Question: In reference to the picture below, I would like to loop through a certain column (Column D in this case) until I hit a specific cell (Yellow cells in this case). In my final spreadsheet I have multiple yellow cells that I would like to target. Once I hit a yellow cell, I would like to start a simple summation of the values one cell to the left of the yellow (Column C). I would like to keep summing the values until I hit a blank cell, which would indicate the end of the set.

Please let me know if you need any more clarification!
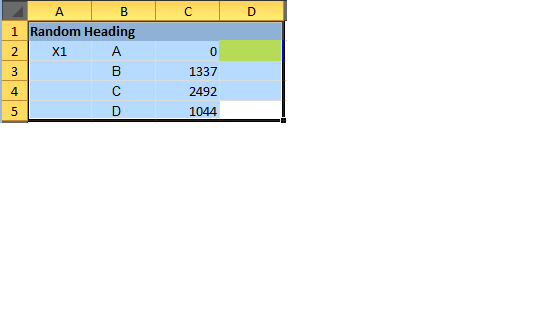
Answer: Here's some code that should get the job done. However you are going to have to adapt it to however you want to use it.
'''
Dim Summation as Double
For Each Target in Range("D:D")
If Target.Interior.ColorValue = 6 Then
Summation = Summation + Target.Offset(0, -1).Value
End If
Next Target
'''
I hope this helps. However, don't forget about FreeMan's suggestions about good question asking and using the macro recorder!